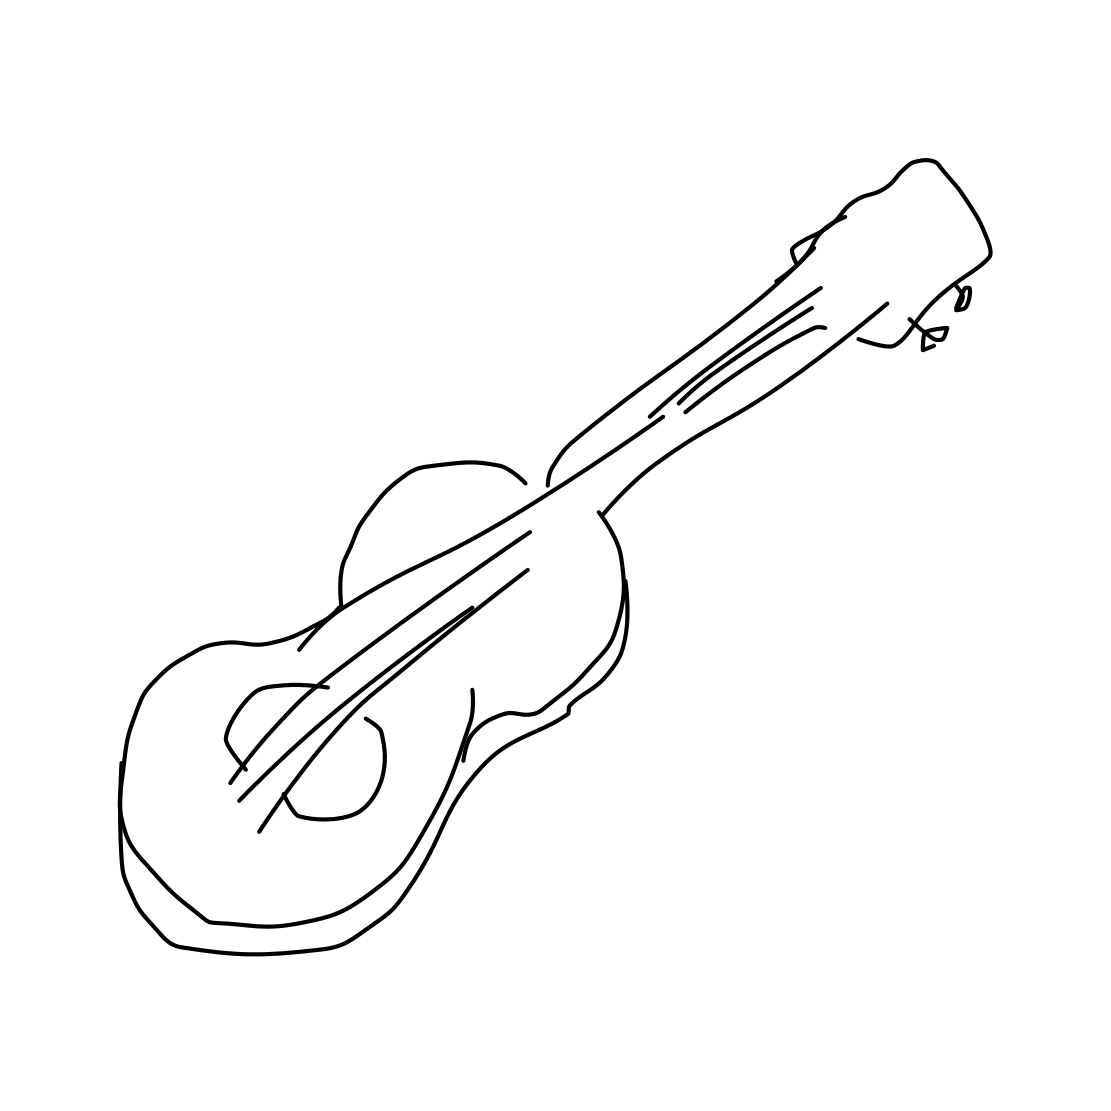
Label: guitar